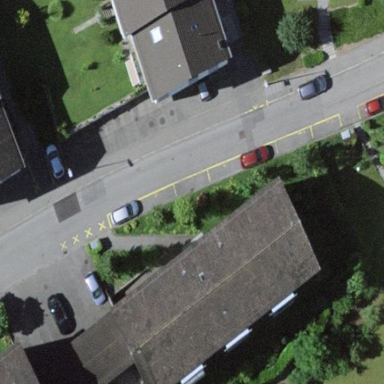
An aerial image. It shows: Parking lane for vehicles.